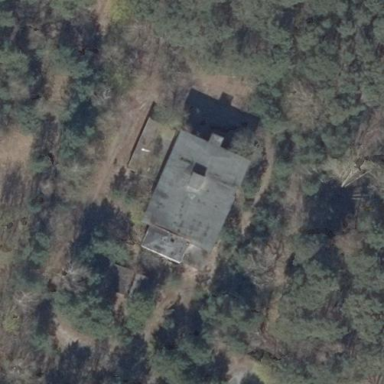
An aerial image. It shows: Ruins of building.